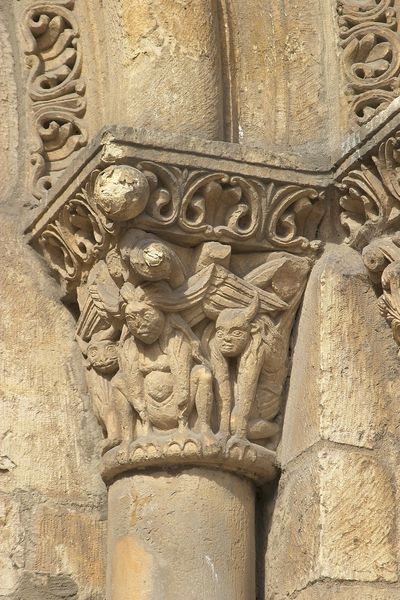
Titel: Puerta del Cordero
Institution: Spanien, Leon, San Isidoro
Schlagwörter: flügel, kämpfer, frau, säule, tier, ball, muster, ornament, stein, kirche, figur, gotik, renaissance, affe, engel, bogen, fassade, mauer, detail, verzierung, foto, fotografie, knien, kugel, dämon, lilie, münster, kathedrale, kapitell, anfang, fries, gemäuer, portal, sims, sandstein, hölle, teufel, fabelwesen, romanik, hörner, korinthisch, satan, kapitel, dämonen, affen, korintisch, weltkugel, fasade, atlas, kirchenportal, abschluss, säulenfiguren, reufel, kugel7, golem